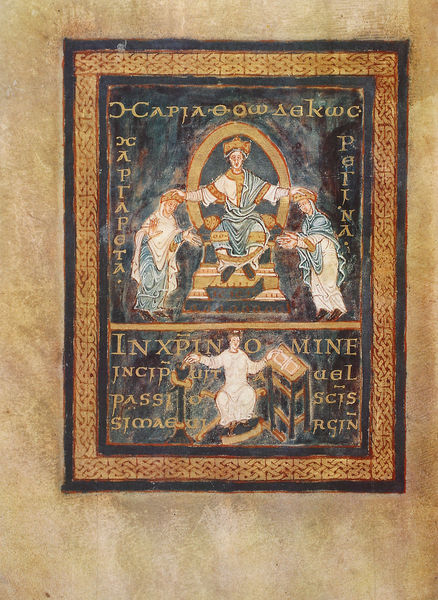
Titel: Kiliansvita
Institution: Hannover, Niedersäschische Landesbibliothek
Schlagwörter: blau, umhang, weiß, frauen, schwarz, rot, beige, ornament, bibel, rahmen, bildnis, hände, gewand, gold, mantel, sitzend, blatt, krone, schrift, rahmung, kaiser, könig, thron, inschrift, dekor, ornamente, verzierung, faltenwurf, buch, rechteck, seite, text, buchseite, pergament, schein, heiligenschein, christus, jesus, griechisch, krönung, segnen, segnung, heiliger, heilige, heilig, maria, miniatur, anna, purpur, latein, mandorla, buchmalerei, evangeliar, weltenrichter, muttergottes, folio, illumination, ostkirche, rold, herrscer, 1100, heilgie, fol., keltenzopf, knienend, mandrola